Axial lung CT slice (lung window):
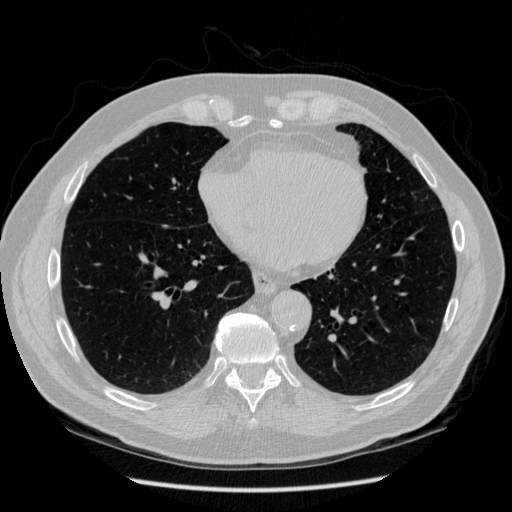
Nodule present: no